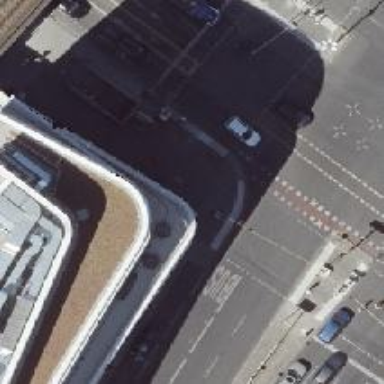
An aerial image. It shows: Sidewalk along the footway.